Question: I added a NavigationView to my fragment and the drawer had an unnecessary grey top padding, I managed to remove this by adding 'app:insetForeground="@null"' to it.
Now my layout is left with the top grey padding and I can't seem to remove it with the same method I used for the drawer.

How can I remove this top grey part?
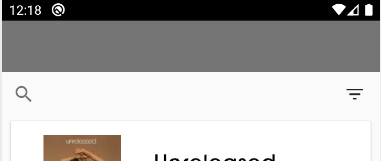
Answer: In 'styles.xml' change from:
'''
<style name="AppTheme" parent="Theme.AppCompat.Light.DarkActionBar">
'''
to
'''
<style name="AppTheme" parent="Theme.AppCompat.Light.NoActionBar">
'''
PS: I saw your question at work but couldn't response earlier. That's why I write this answer, the specific could help others (with less coding experience) in the future. Cheers :)